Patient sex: F
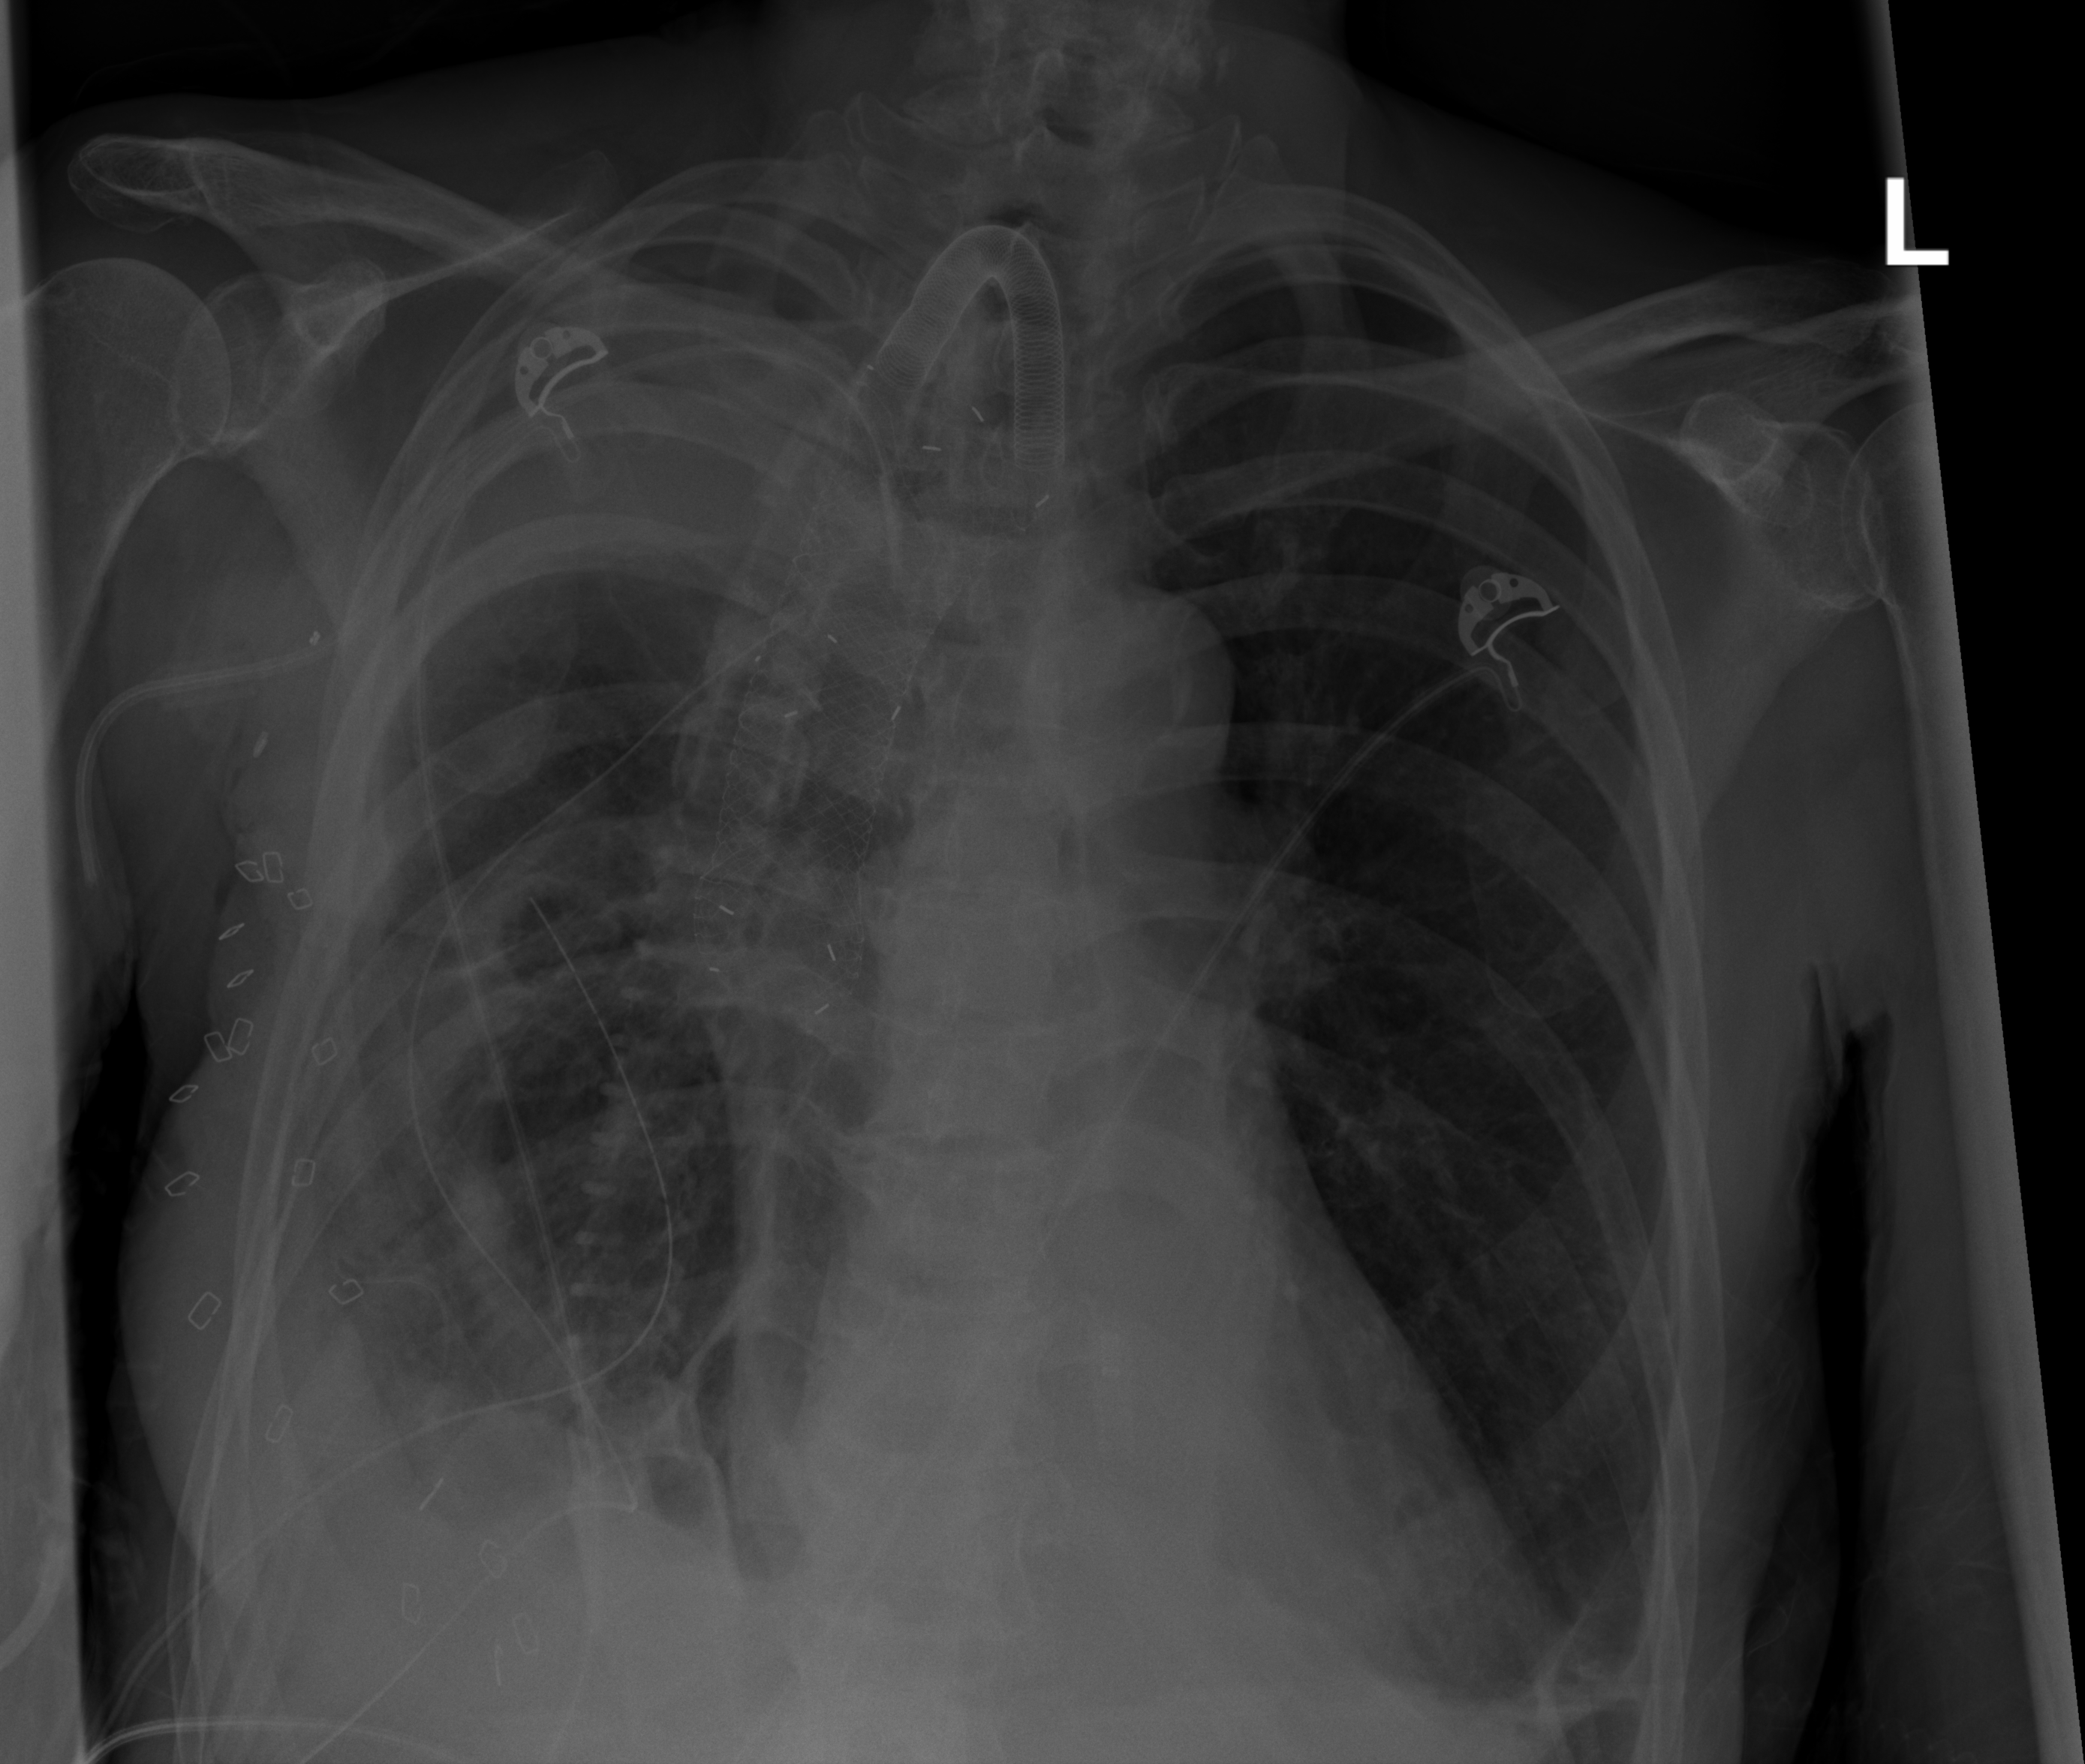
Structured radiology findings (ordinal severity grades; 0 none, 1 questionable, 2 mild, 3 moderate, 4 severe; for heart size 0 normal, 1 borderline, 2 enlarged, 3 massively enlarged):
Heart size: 0
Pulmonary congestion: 0
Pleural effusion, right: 3
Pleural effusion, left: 0
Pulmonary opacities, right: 2
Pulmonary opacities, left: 0
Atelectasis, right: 3
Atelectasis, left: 0